Interaction volume radius: 5 \u00c5
Interaction volume height: 15 \u00c5
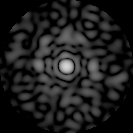
Disorder parameter: 0.8683